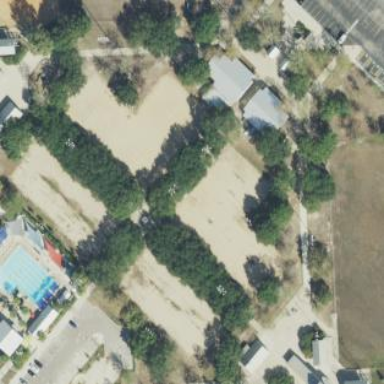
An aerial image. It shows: Sandy pitch for beach volleyball.